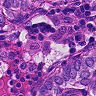
Metastatic tissue present: yes